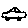
Label: car